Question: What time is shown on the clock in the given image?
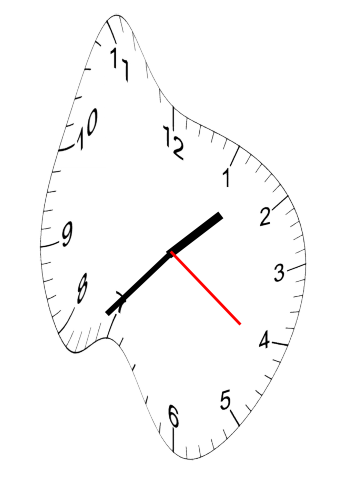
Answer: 01:37:21